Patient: sex F, age 70
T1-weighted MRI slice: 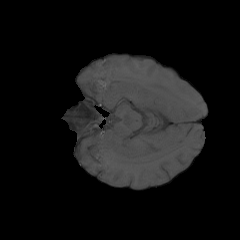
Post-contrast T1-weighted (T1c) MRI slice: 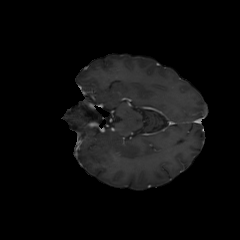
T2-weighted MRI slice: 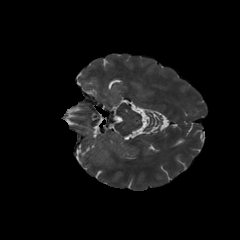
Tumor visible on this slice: yes
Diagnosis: Glioblastoma, IDH-wildtype
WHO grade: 4